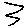
Label: zigzag